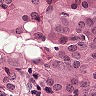
Metastatic tissue present: yes